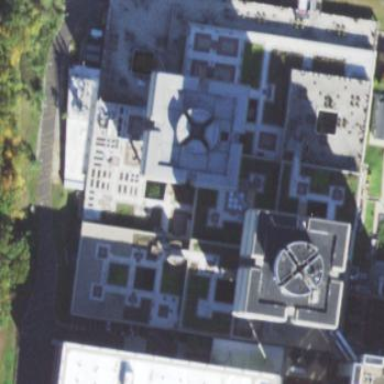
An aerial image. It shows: View of university building.